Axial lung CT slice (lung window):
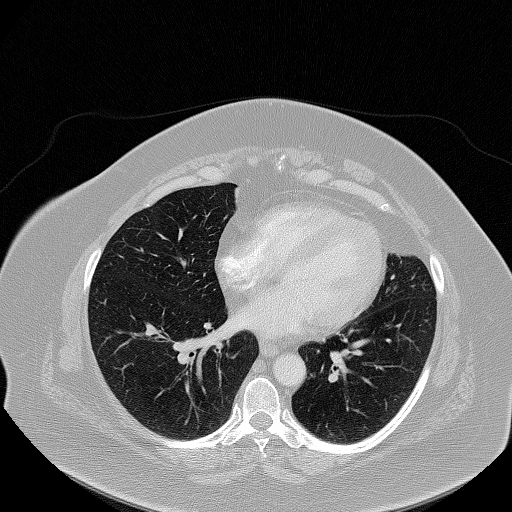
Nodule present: no